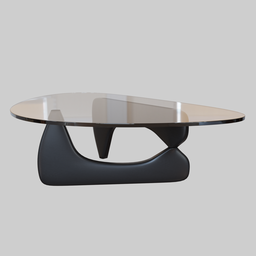
Label: furniture